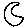
Label: moon